Interaction volume radius: 5 \u00c5
Interaction volume height: 30 \u00c5
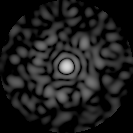
Disorder parameter: 0.8447